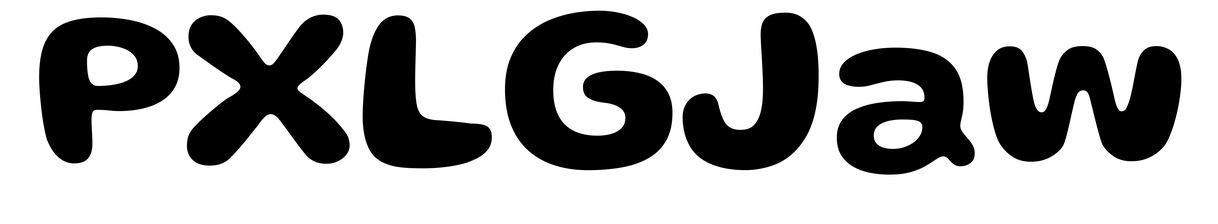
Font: Gluten_SemiBold